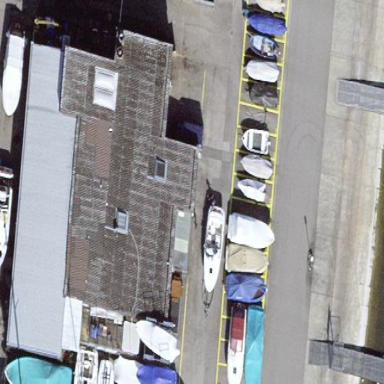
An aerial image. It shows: Boatyard with building.